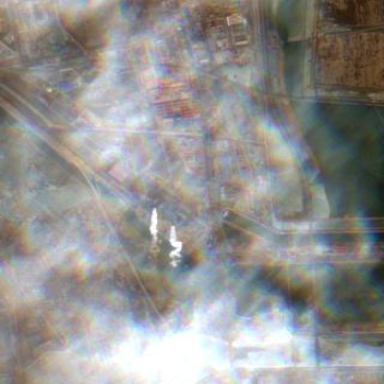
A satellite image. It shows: Industrial area with coal power plant.